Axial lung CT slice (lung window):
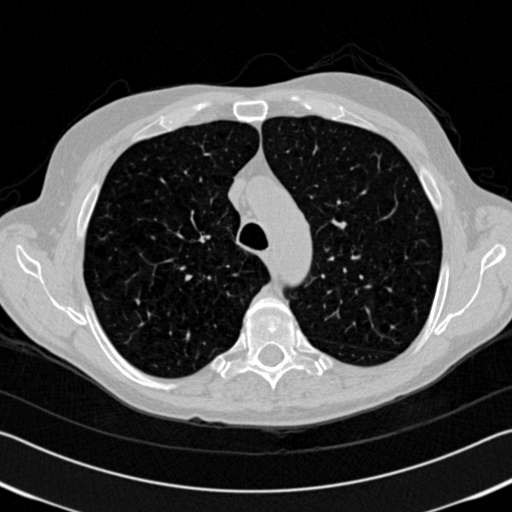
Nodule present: no